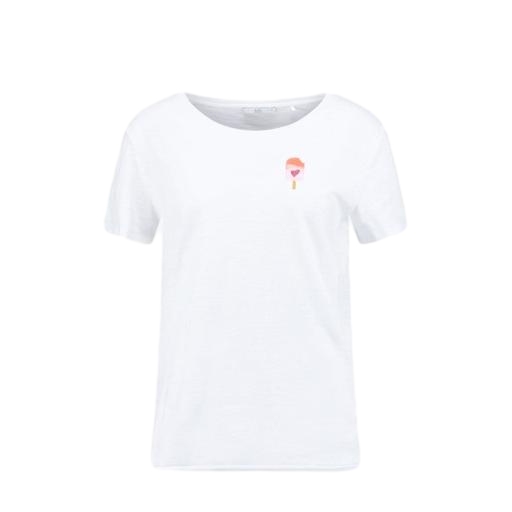
white ping pong tee, only white love pizza t-shirt, only white t-shirt, white background